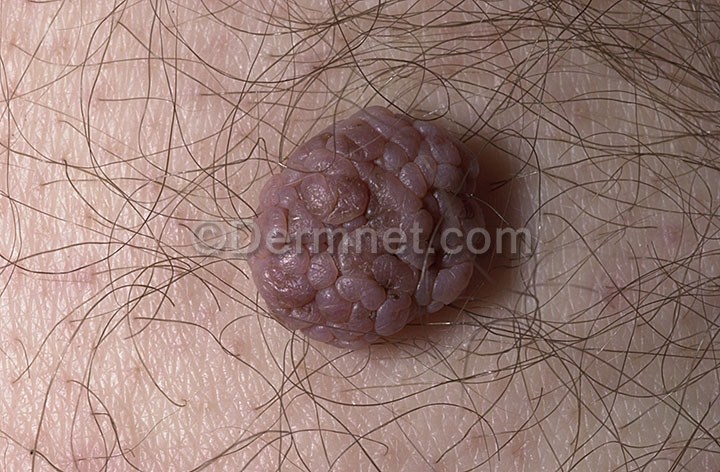
Disease: Melanoma Skin Cancer Nevi and Moles